Interaction volume radius: 5 \u00c5
Interaction volume height: 10 \u00c5
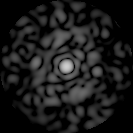
Disorder parameter: 0.8337